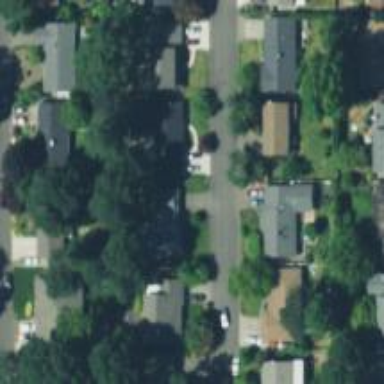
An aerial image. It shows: Neighborhood.